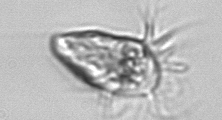
Label: Strombidium_morphotype1